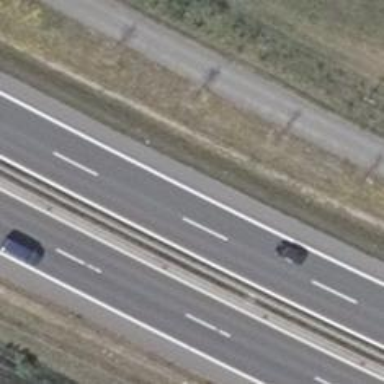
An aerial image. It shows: This is trunk highway with motorroad.